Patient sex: F
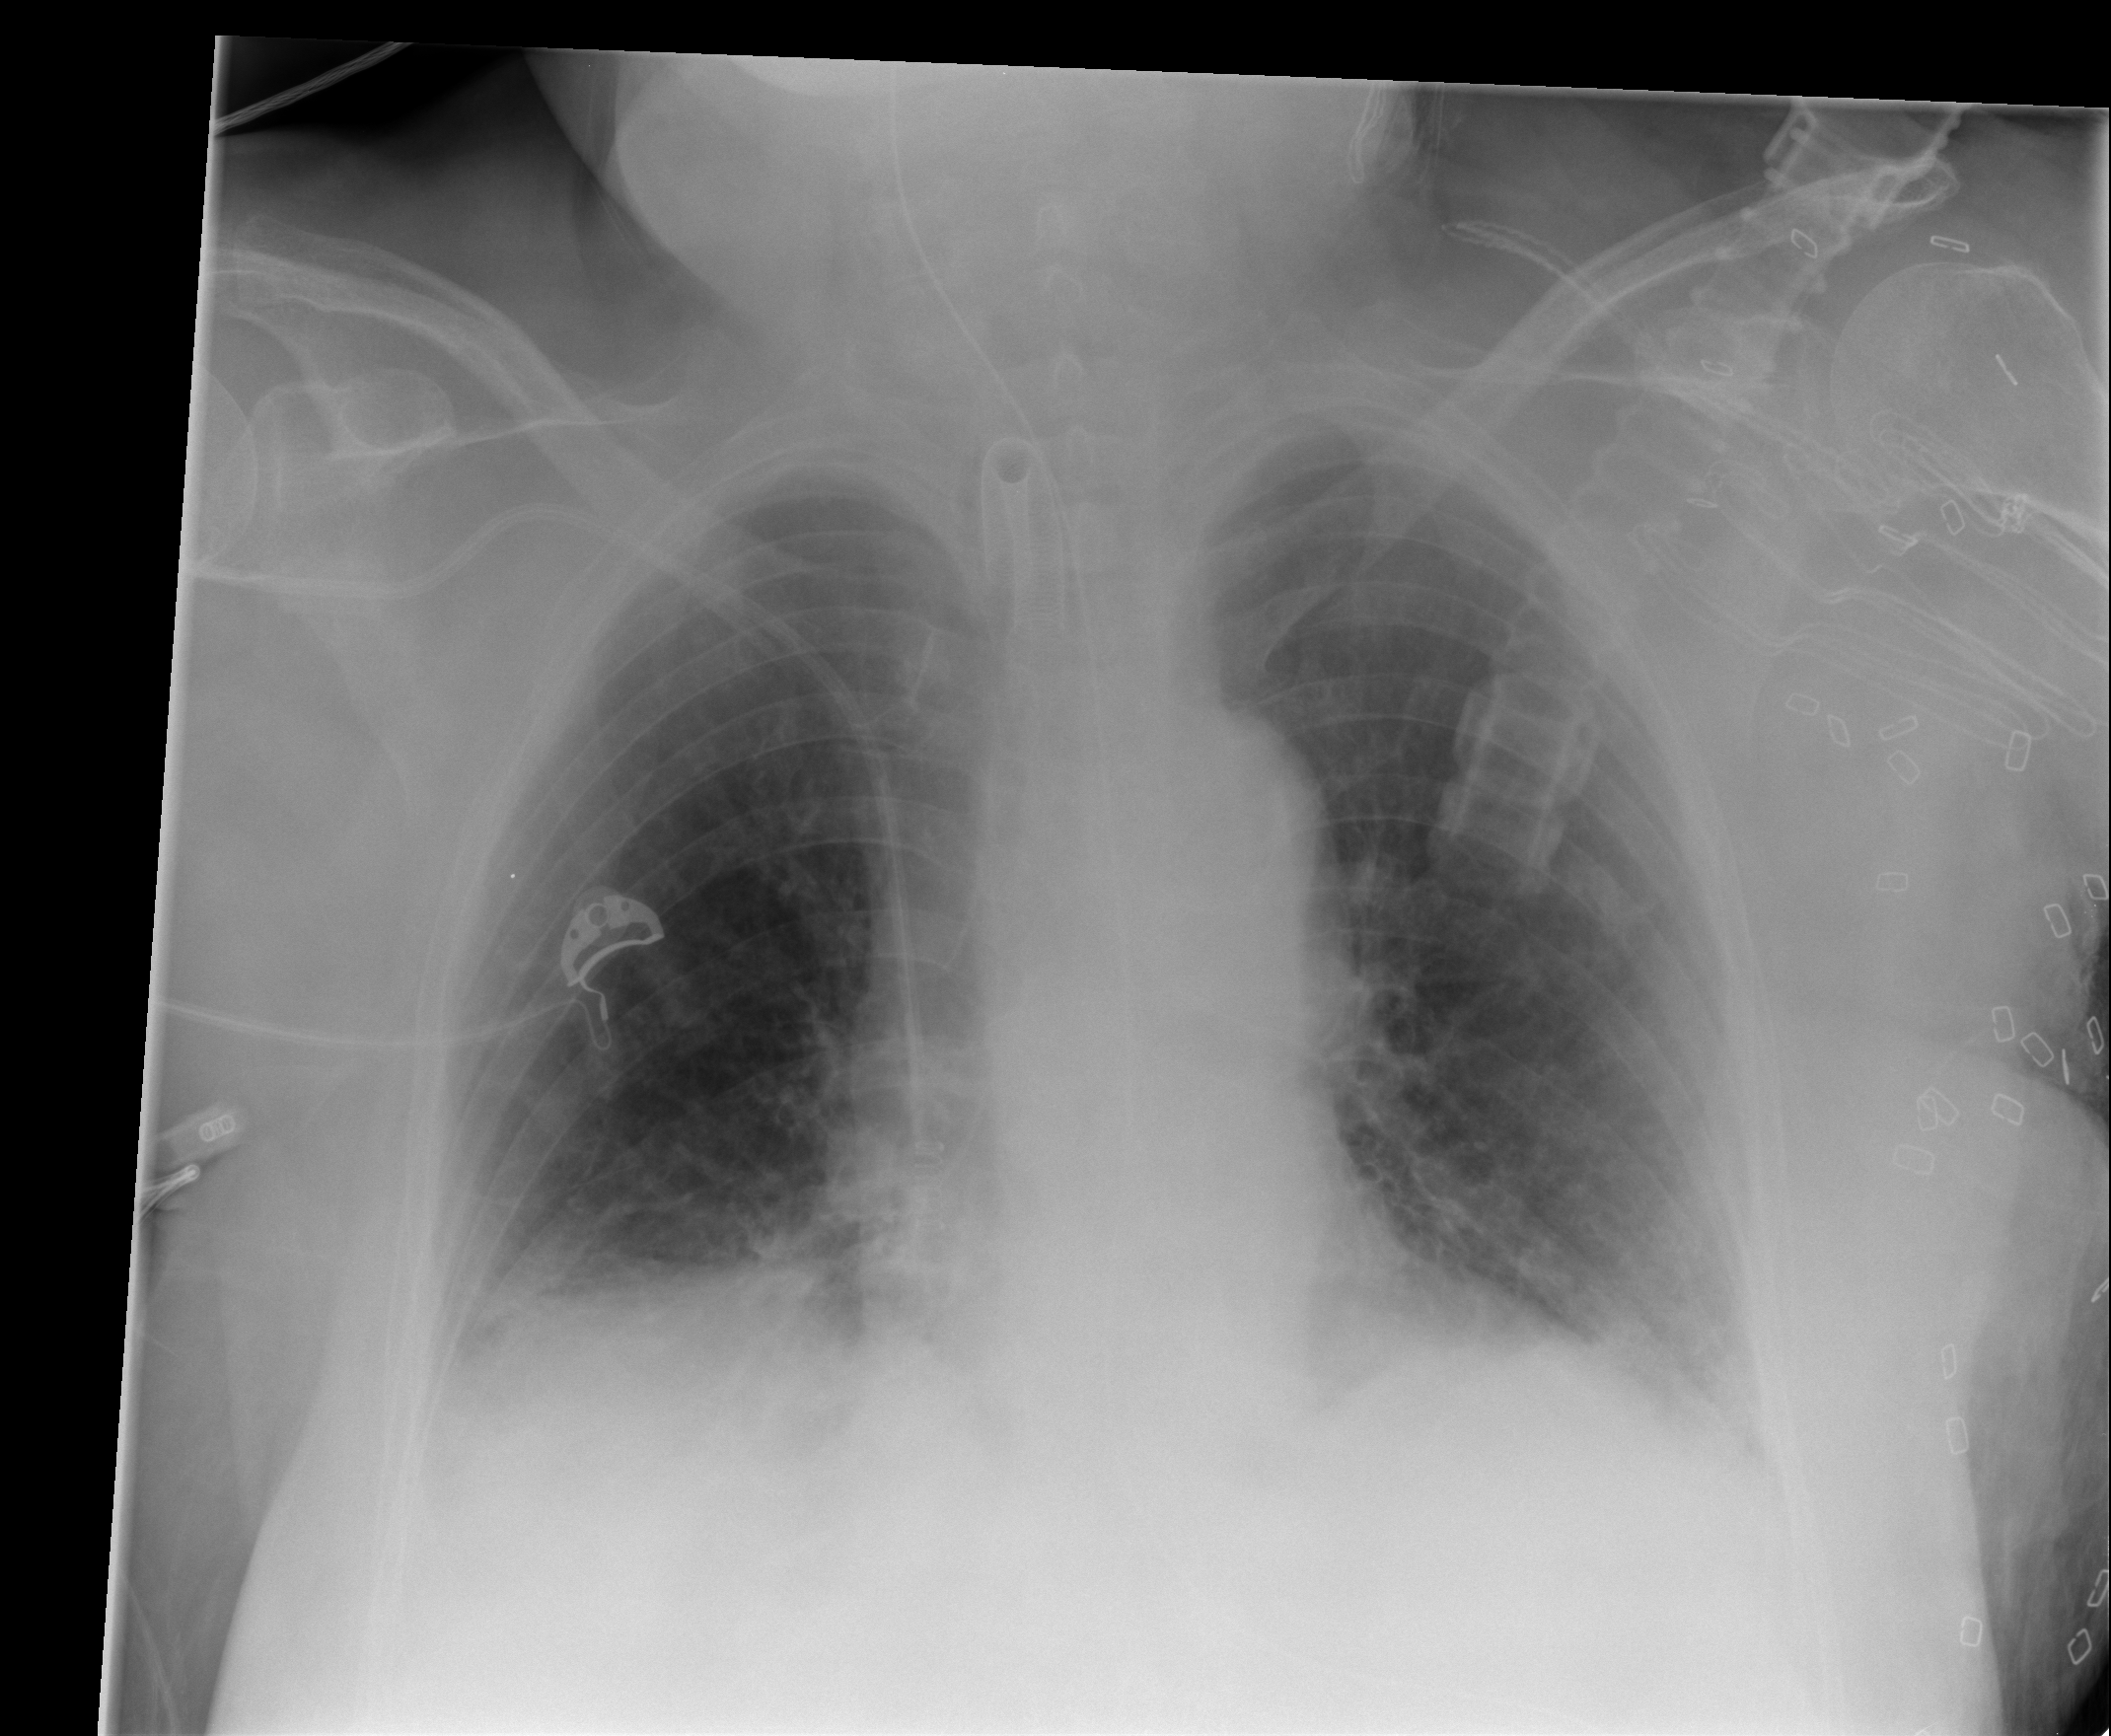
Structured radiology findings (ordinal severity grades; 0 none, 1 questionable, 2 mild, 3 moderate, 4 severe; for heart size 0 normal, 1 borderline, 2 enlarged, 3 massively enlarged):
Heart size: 0
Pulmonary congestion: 2
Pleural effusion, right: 0
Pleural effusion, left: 0
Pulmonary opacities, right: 2
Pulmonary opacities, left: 0
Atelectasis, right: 2
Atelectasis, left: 2